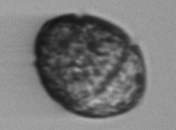
Label: Margalefidinium